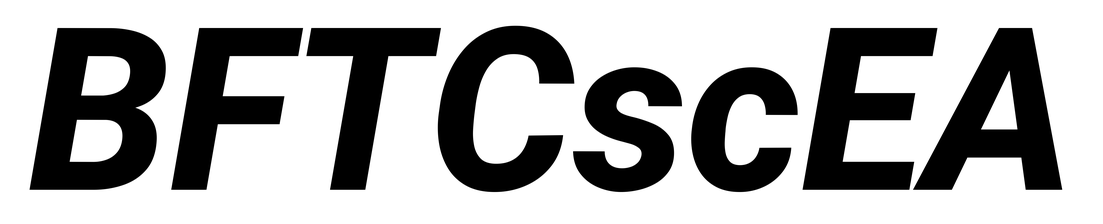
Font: Roboto-Italic_ExtraBold_Italic